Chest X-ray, PA view. Patient: 47 years old, sex F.
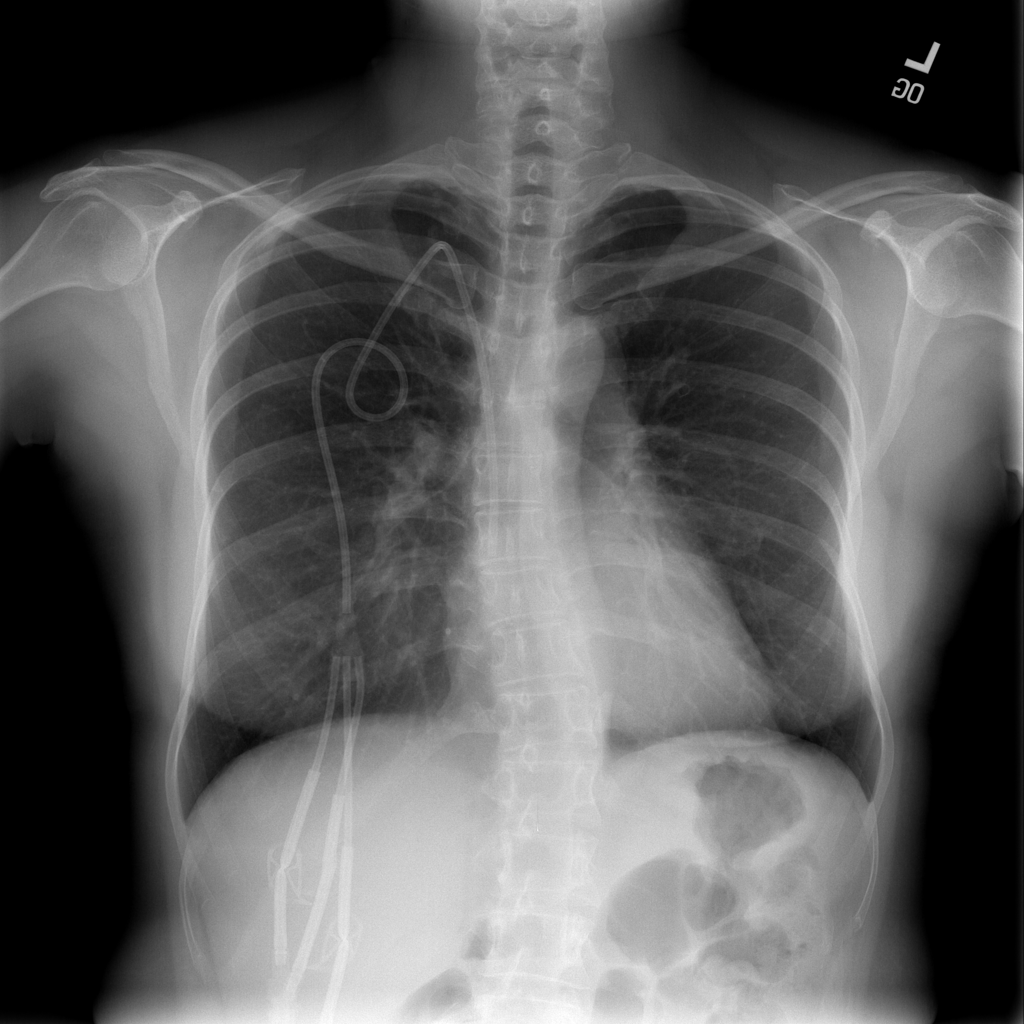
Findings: No Finding